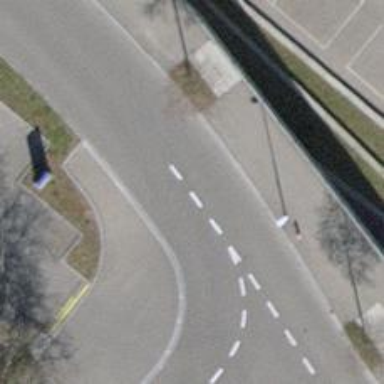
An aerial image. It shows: Sidewalk along the footway.